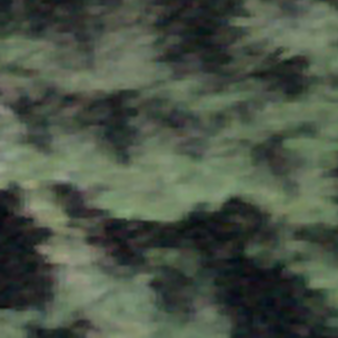
Label: other